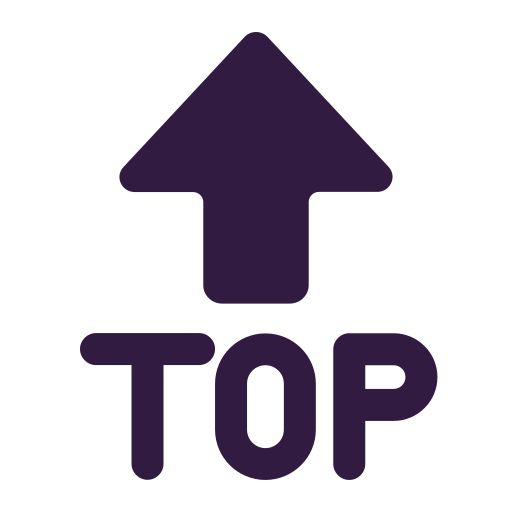
top arrow flat